Question:
Im using 'Android Studio 0.8.9 (BETA)'
I do not want device reflection effect at layout preview. can i turn off? like eclipse?
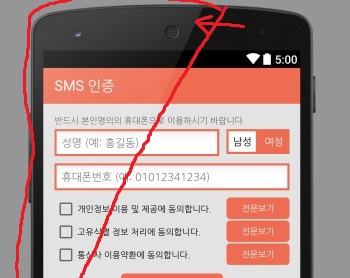
Answer: You Can Turn it off by unchecking 'Show Lighting effects' on Layout Design Tab.
Am done it in Latest version of Android Studio Beta (0.9.1).

Hope it helps